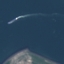
Land use / land cover: SeaLake